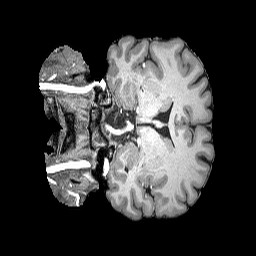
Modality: T1w
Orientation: coronal
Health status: ill